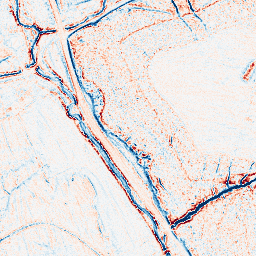
Category: edge_preserving
Decomposition family: anisotropic_diffusion
Decomposition parameters: iterations: 20
kappa: 50
gamma: 0.05
Upsampling method: bicubic
Upsampling parameters: scale: 8
Upsampling scale: 8